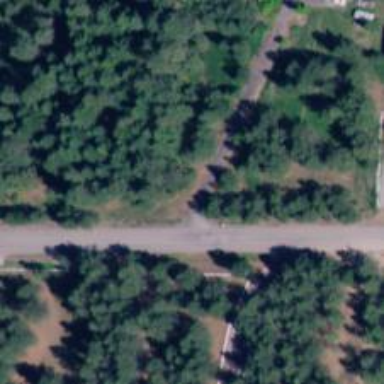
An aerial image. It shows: Driveway leading to service road.